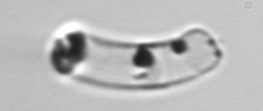
Label: Guinardia_striata